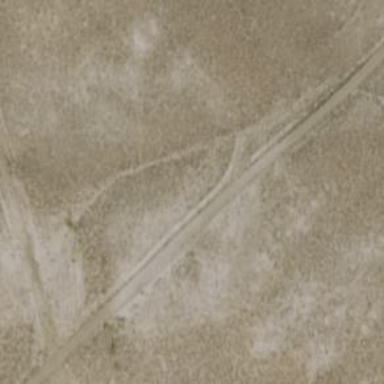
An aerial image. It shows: Track road.